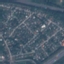
Land use / land cover: Residential